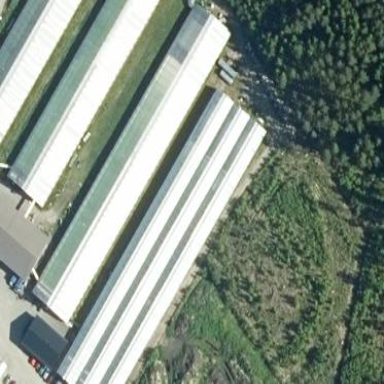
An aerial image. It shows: Greenhouse.